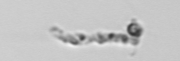
Label: detritus